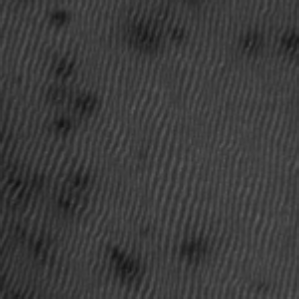
Label: frost